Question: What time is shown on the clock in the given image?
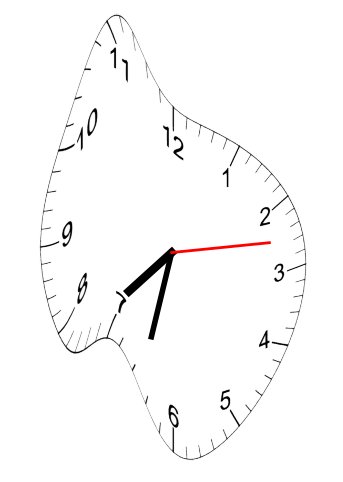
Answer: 07:32:13